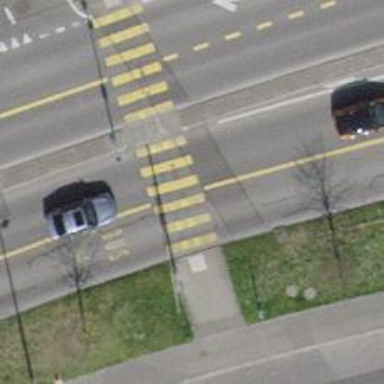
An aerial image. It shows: Marked crossing on the road.